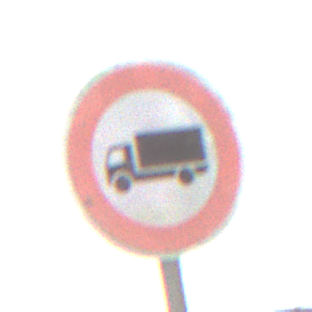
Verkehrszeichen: VerbotFuerKraftfahrzeugeUeberDreiKommaFuenfTonnen
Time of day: MorningAfternoon
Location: Outdoor (Nature)
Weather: Overcast
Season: NotSpecified
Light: Natural